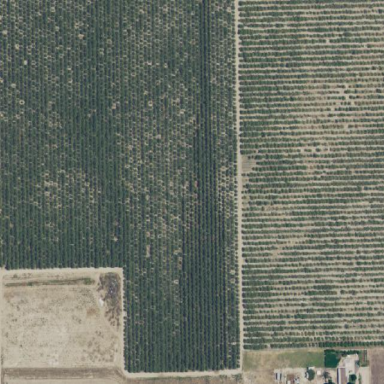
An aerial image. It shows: Orchard filled with almond trees.